Aerial crown-view tile of a tropical tree (Barro Colorado Island, Panama), acquired 20241216:
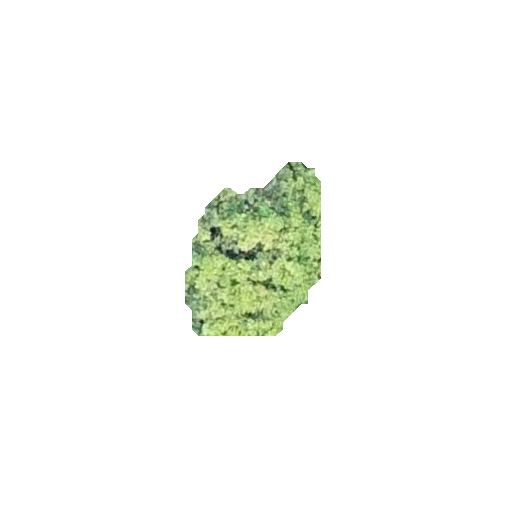
Species: Protium stevensonii
GBIF accepted scientific name: Tetragastris panamensis
Crown area: 25.912 m²